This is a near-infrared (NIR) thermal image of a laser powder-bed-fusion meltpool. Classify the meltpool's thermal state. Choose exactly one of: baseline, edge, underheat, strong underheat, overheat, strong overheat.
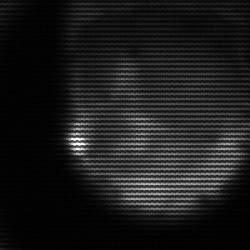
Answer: edge